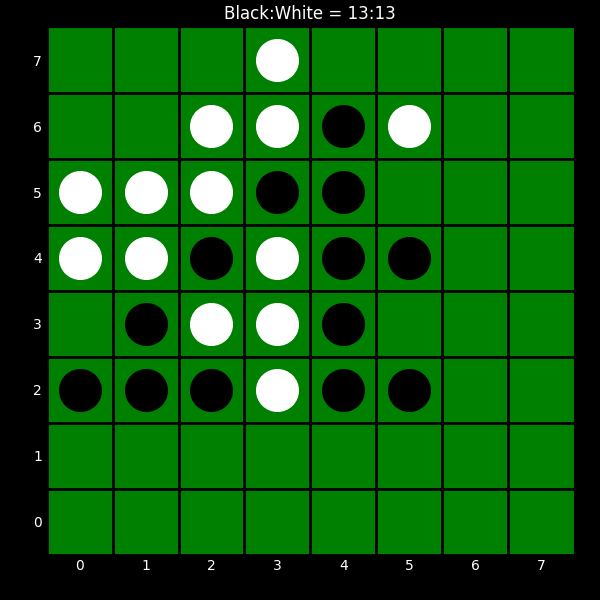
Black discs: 13
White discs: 13